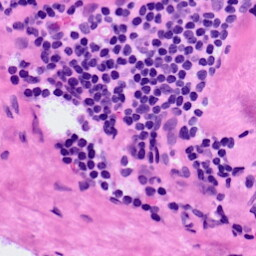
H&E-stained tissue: LymphNode